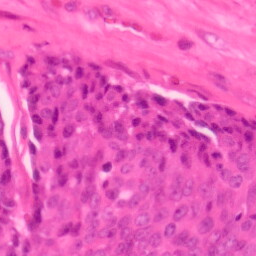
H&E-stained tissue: Colon